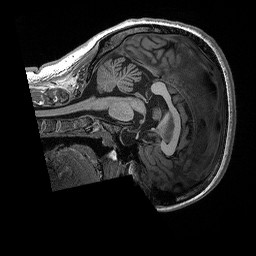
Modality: T1w
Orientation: sagittal
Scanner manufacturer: siemens
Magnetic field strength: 3 T
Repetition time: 2.3 s
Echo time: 0.00298 s